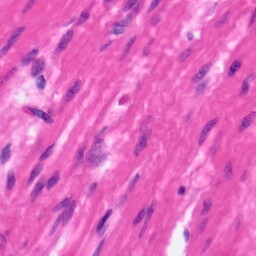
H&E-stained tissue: Pancreatic